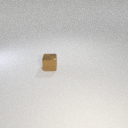
small brown metal cube